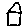
Label: house